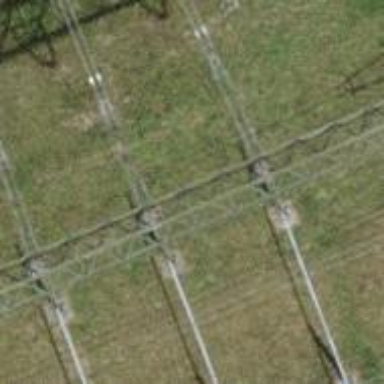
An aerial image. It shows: Power line with three cables leading to substation.